Question: I use Lightbox2 on my website. Everything is working well, but the description of the picture is not black and very badly readable. anyone knowing a solution?
regards
Markus

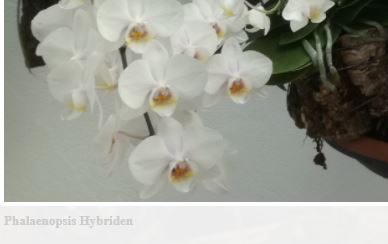
Answer: You can change text style for description (color, font size, ...) editing lightbox.css in section
.lb-data .lb-caption {}